Question: I have run an application in iPhone 5 device it doesn't comes in full screen. remaining top and bottom comes in black color.
In simulator it is working fine.

I he used this side menu, <URL>
While using this having the problem with the window. The window is resizing.
I am using Xcode 6.1
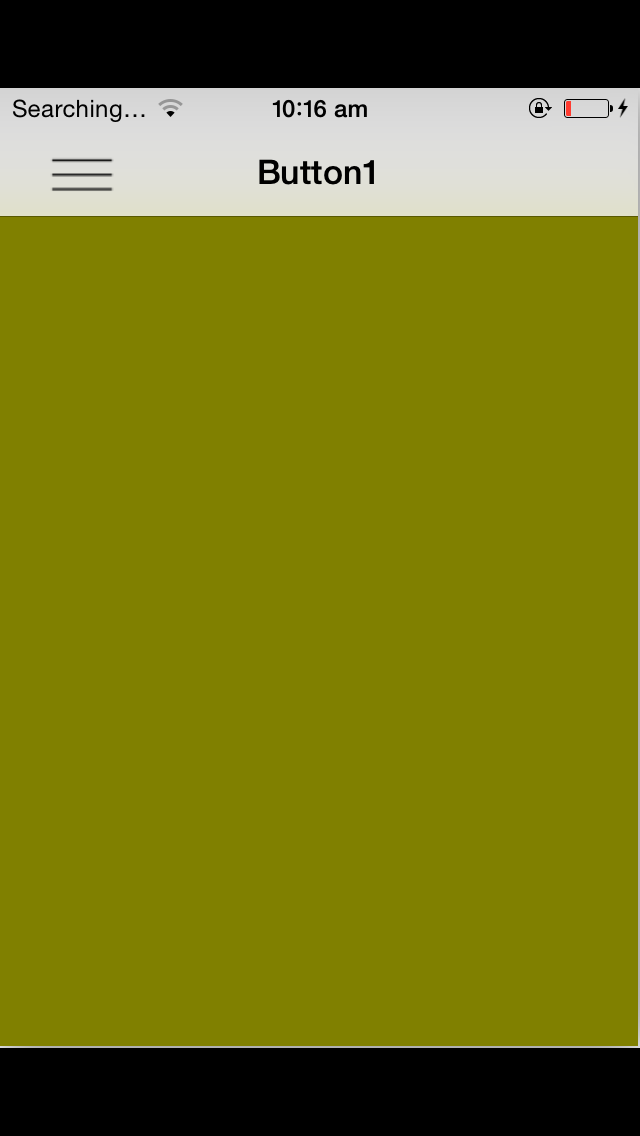
Answer: I think that you must have your missing or deleted. Add your or to your project and set it to the .